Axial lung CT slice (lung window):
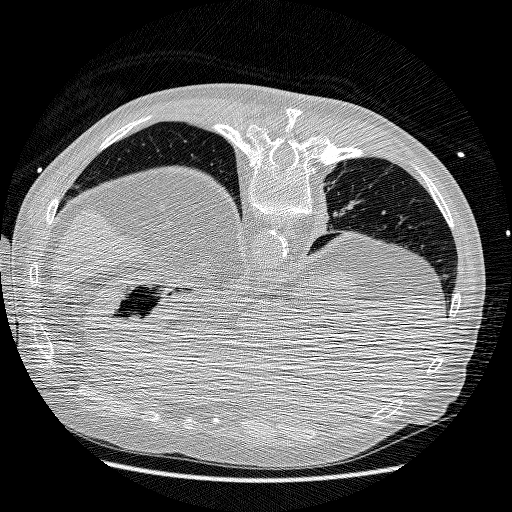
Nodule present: no